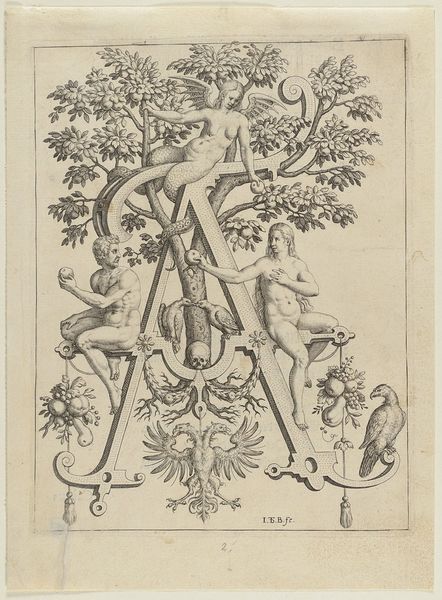
Titel: Der Buchstabe A, Blatt aus der Folge &#x201E;Nova Alphati Effictio Historiis'
Künstler: Johann Theodor de Bry
Standort: Hamburg
Institution: Museum für Kunst und Gewerbe Hamburg
Schlagwörter: adler, baum, flügel, mann, vogel, frauen, frau, schädel, strauch, paar, engel, frucht, schrift, papier, grafik, graphik, ornamente, fotografie, photographie, adam, eva, druckgraphik, druckgrafik, stich, buchstaben, gestalten, girlanden, wurzeln, versuchung, fabelwesen, bommel, kupferstich, ungeheuer, genesis, monster, groteske, fabeltier, doppelkopfadler, fabeltiere, alphabet, rollwerk, gerippt, zwitterwesen, monstrum, reproduktionen, a, blumengewinde, druckerzeugnisse, schweifwerk, bäume, sträucher, früchte, vögel, tierornamente, ornamentstich, vorlageblätter, sündenfall, schweifgroteske